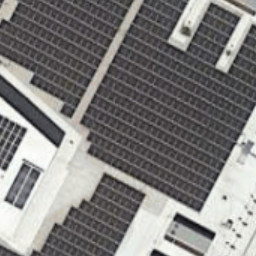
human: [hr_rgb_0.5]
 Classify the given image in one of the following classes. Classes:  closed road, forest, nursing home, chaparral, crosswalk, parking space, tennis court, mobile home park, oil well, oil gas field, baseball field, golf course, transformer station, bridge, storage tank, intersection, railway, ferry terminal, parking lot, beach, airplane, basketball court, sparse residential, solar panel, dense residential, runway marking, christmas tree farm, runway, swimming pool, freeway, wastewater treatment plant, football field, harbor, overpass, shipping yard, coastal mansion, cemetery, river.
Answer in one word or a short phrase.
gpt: solar panel